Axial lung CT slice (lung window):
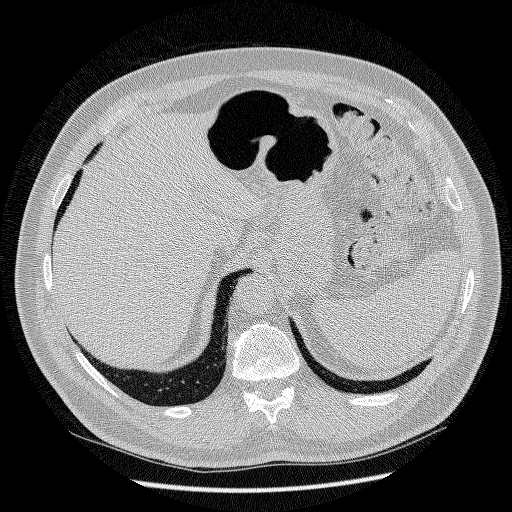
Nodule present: no